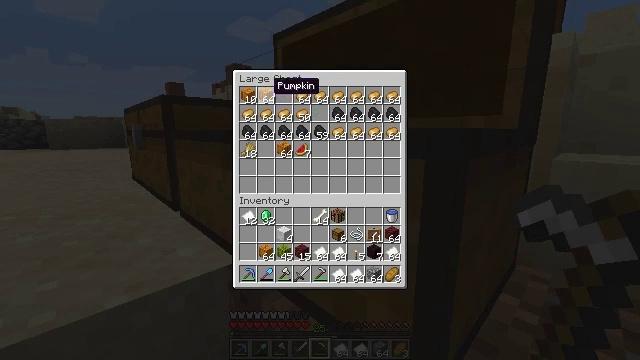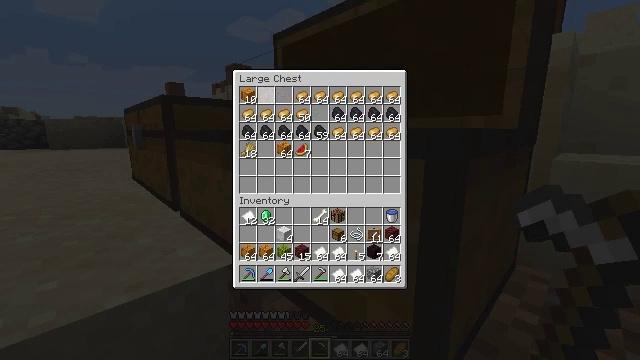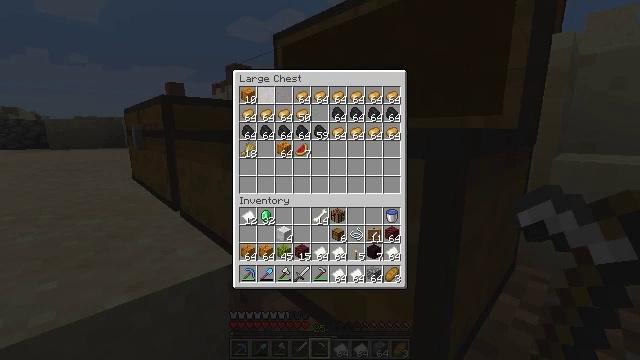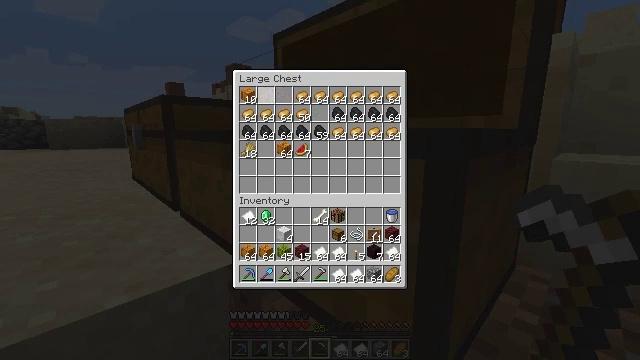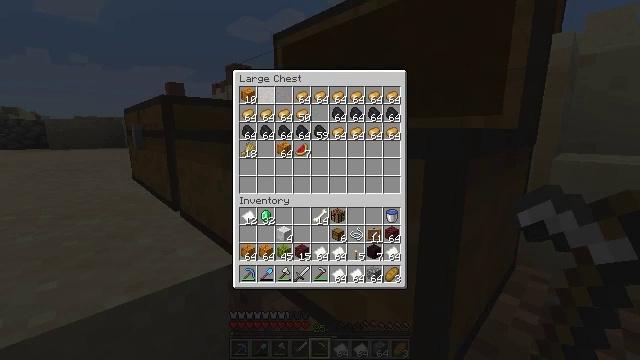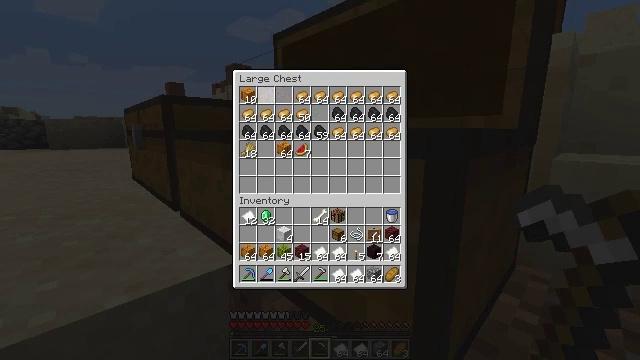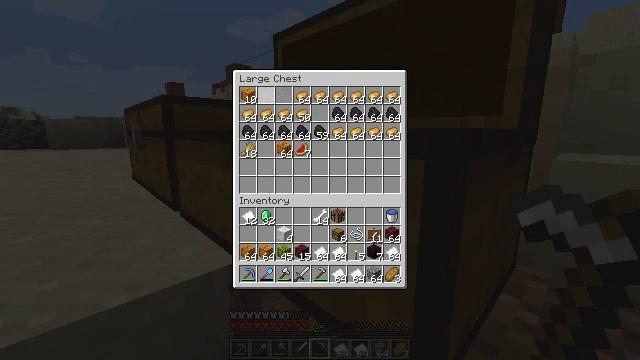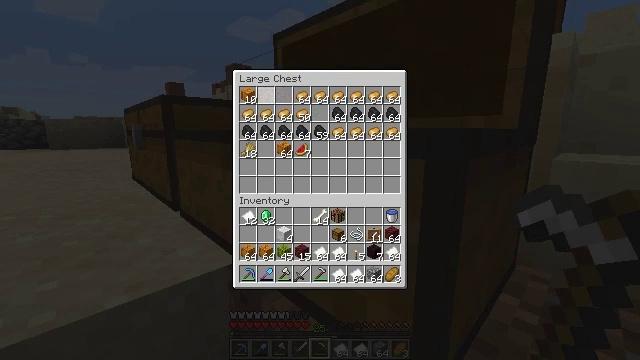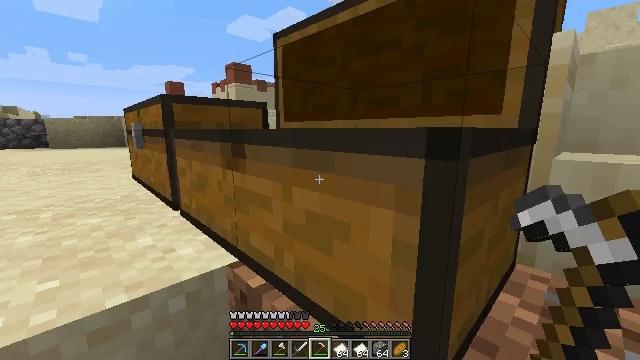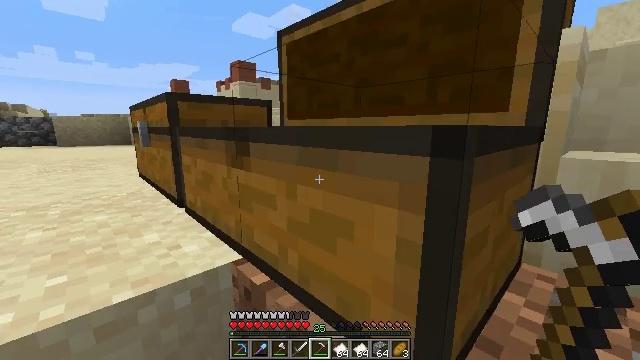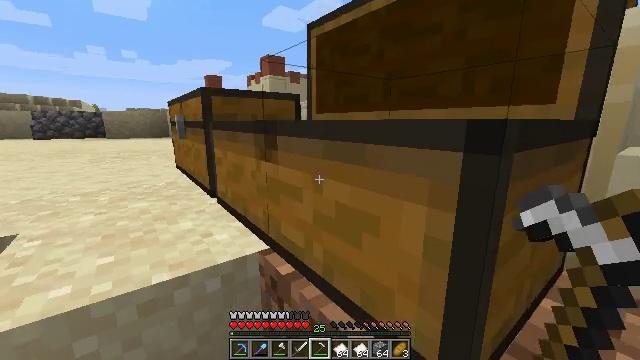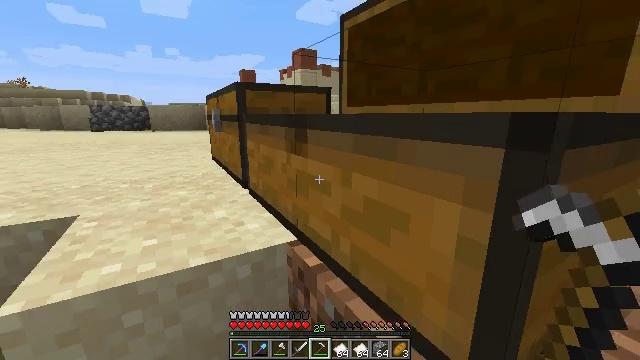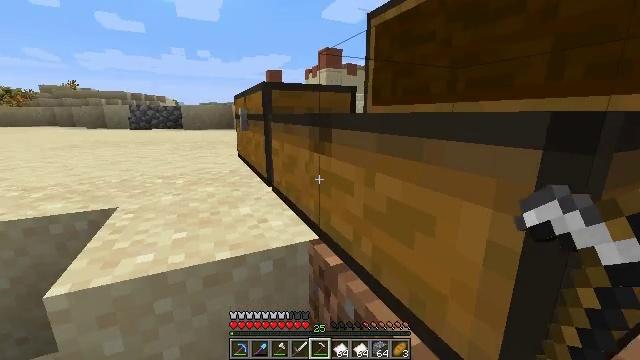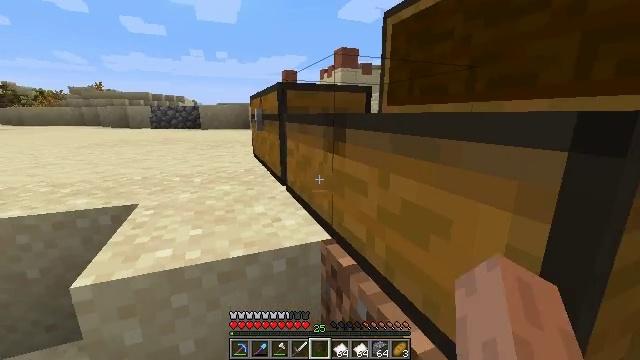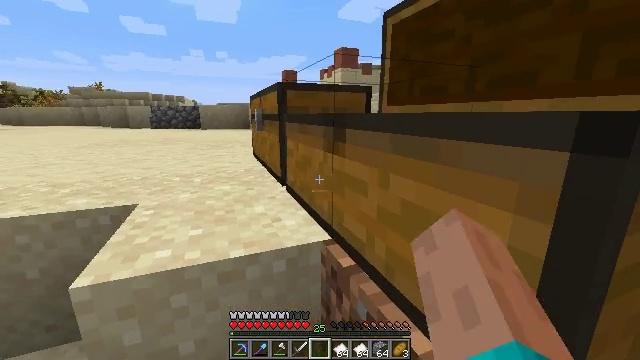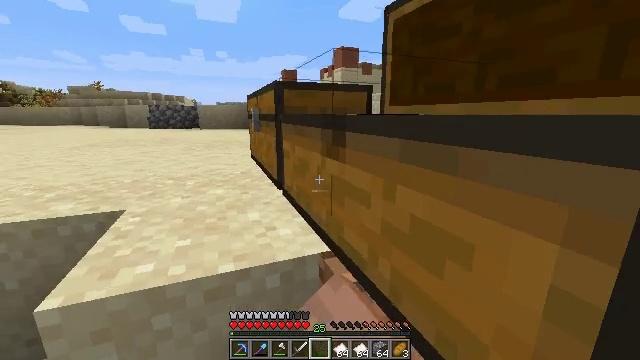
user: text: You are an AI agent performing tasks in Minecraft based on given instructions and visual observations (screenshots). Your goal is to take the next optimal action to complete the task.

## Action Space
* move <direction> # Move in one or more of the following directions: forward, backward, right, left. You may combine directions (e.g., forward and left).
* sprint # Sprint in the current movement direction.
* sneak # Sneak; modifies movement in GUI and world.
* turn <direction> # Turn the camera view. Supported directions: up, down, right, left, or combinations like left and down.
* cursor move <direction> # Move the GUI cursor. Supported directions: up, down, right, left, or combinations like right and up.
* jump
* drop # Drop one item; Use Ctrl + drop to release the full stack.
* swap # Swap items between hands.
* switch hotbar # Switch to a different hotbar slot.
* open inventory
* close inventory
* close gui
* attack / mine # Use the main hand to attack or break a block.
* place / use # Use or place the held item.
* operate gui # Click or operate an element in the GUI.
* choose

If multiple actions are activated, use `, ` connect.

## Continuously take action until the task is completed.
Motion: motion action
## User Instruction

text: Remove an iron hoe from the inventory.
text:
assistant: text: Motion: sneak, choose
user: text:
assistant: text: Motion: sneak, choose
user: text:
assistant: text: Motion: sneak, choose
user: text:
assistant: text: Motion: sneak
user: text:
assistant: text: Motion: sneak
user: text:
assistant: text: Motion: sneak
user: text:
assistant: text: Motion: no_op
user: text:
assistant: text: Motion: no_op
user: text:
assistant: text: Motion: close gui
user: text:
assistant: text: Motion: turn left and down
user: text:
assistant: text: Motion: turn left and down
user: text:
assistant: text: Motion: turn left
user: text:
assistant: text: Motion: turn left, drop
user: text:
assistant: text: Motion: move forward, drop
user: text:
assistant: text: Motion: move forward, drop
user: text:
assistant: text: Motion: move forward, jump
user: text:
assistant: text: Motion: move forward, jump
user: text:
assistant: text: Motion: jump